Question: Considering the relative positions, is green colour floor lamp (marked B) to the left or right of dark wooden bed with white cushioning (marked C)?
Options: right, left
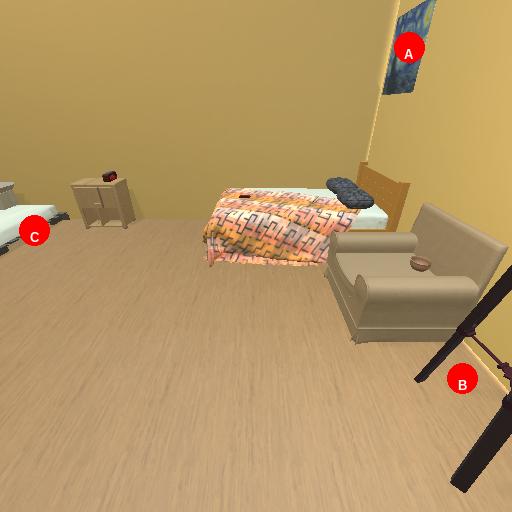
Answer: right